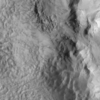
Label: not_dusty